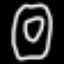
Label: donut